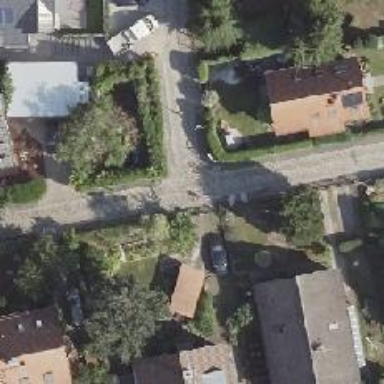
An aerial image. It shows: Residential road.